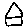
Label: house